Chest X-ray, PA view. Patient: 33 years old, sex F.
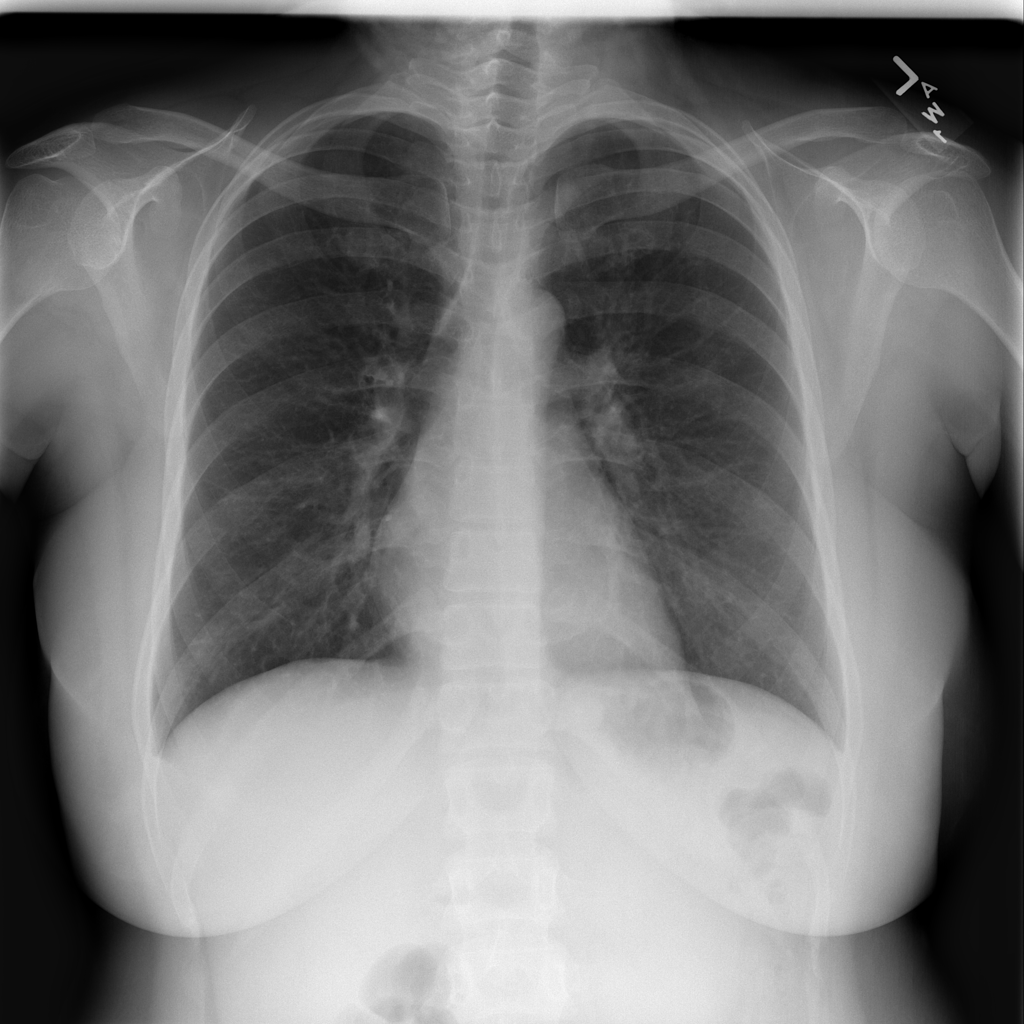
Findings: No Finding